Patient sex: M
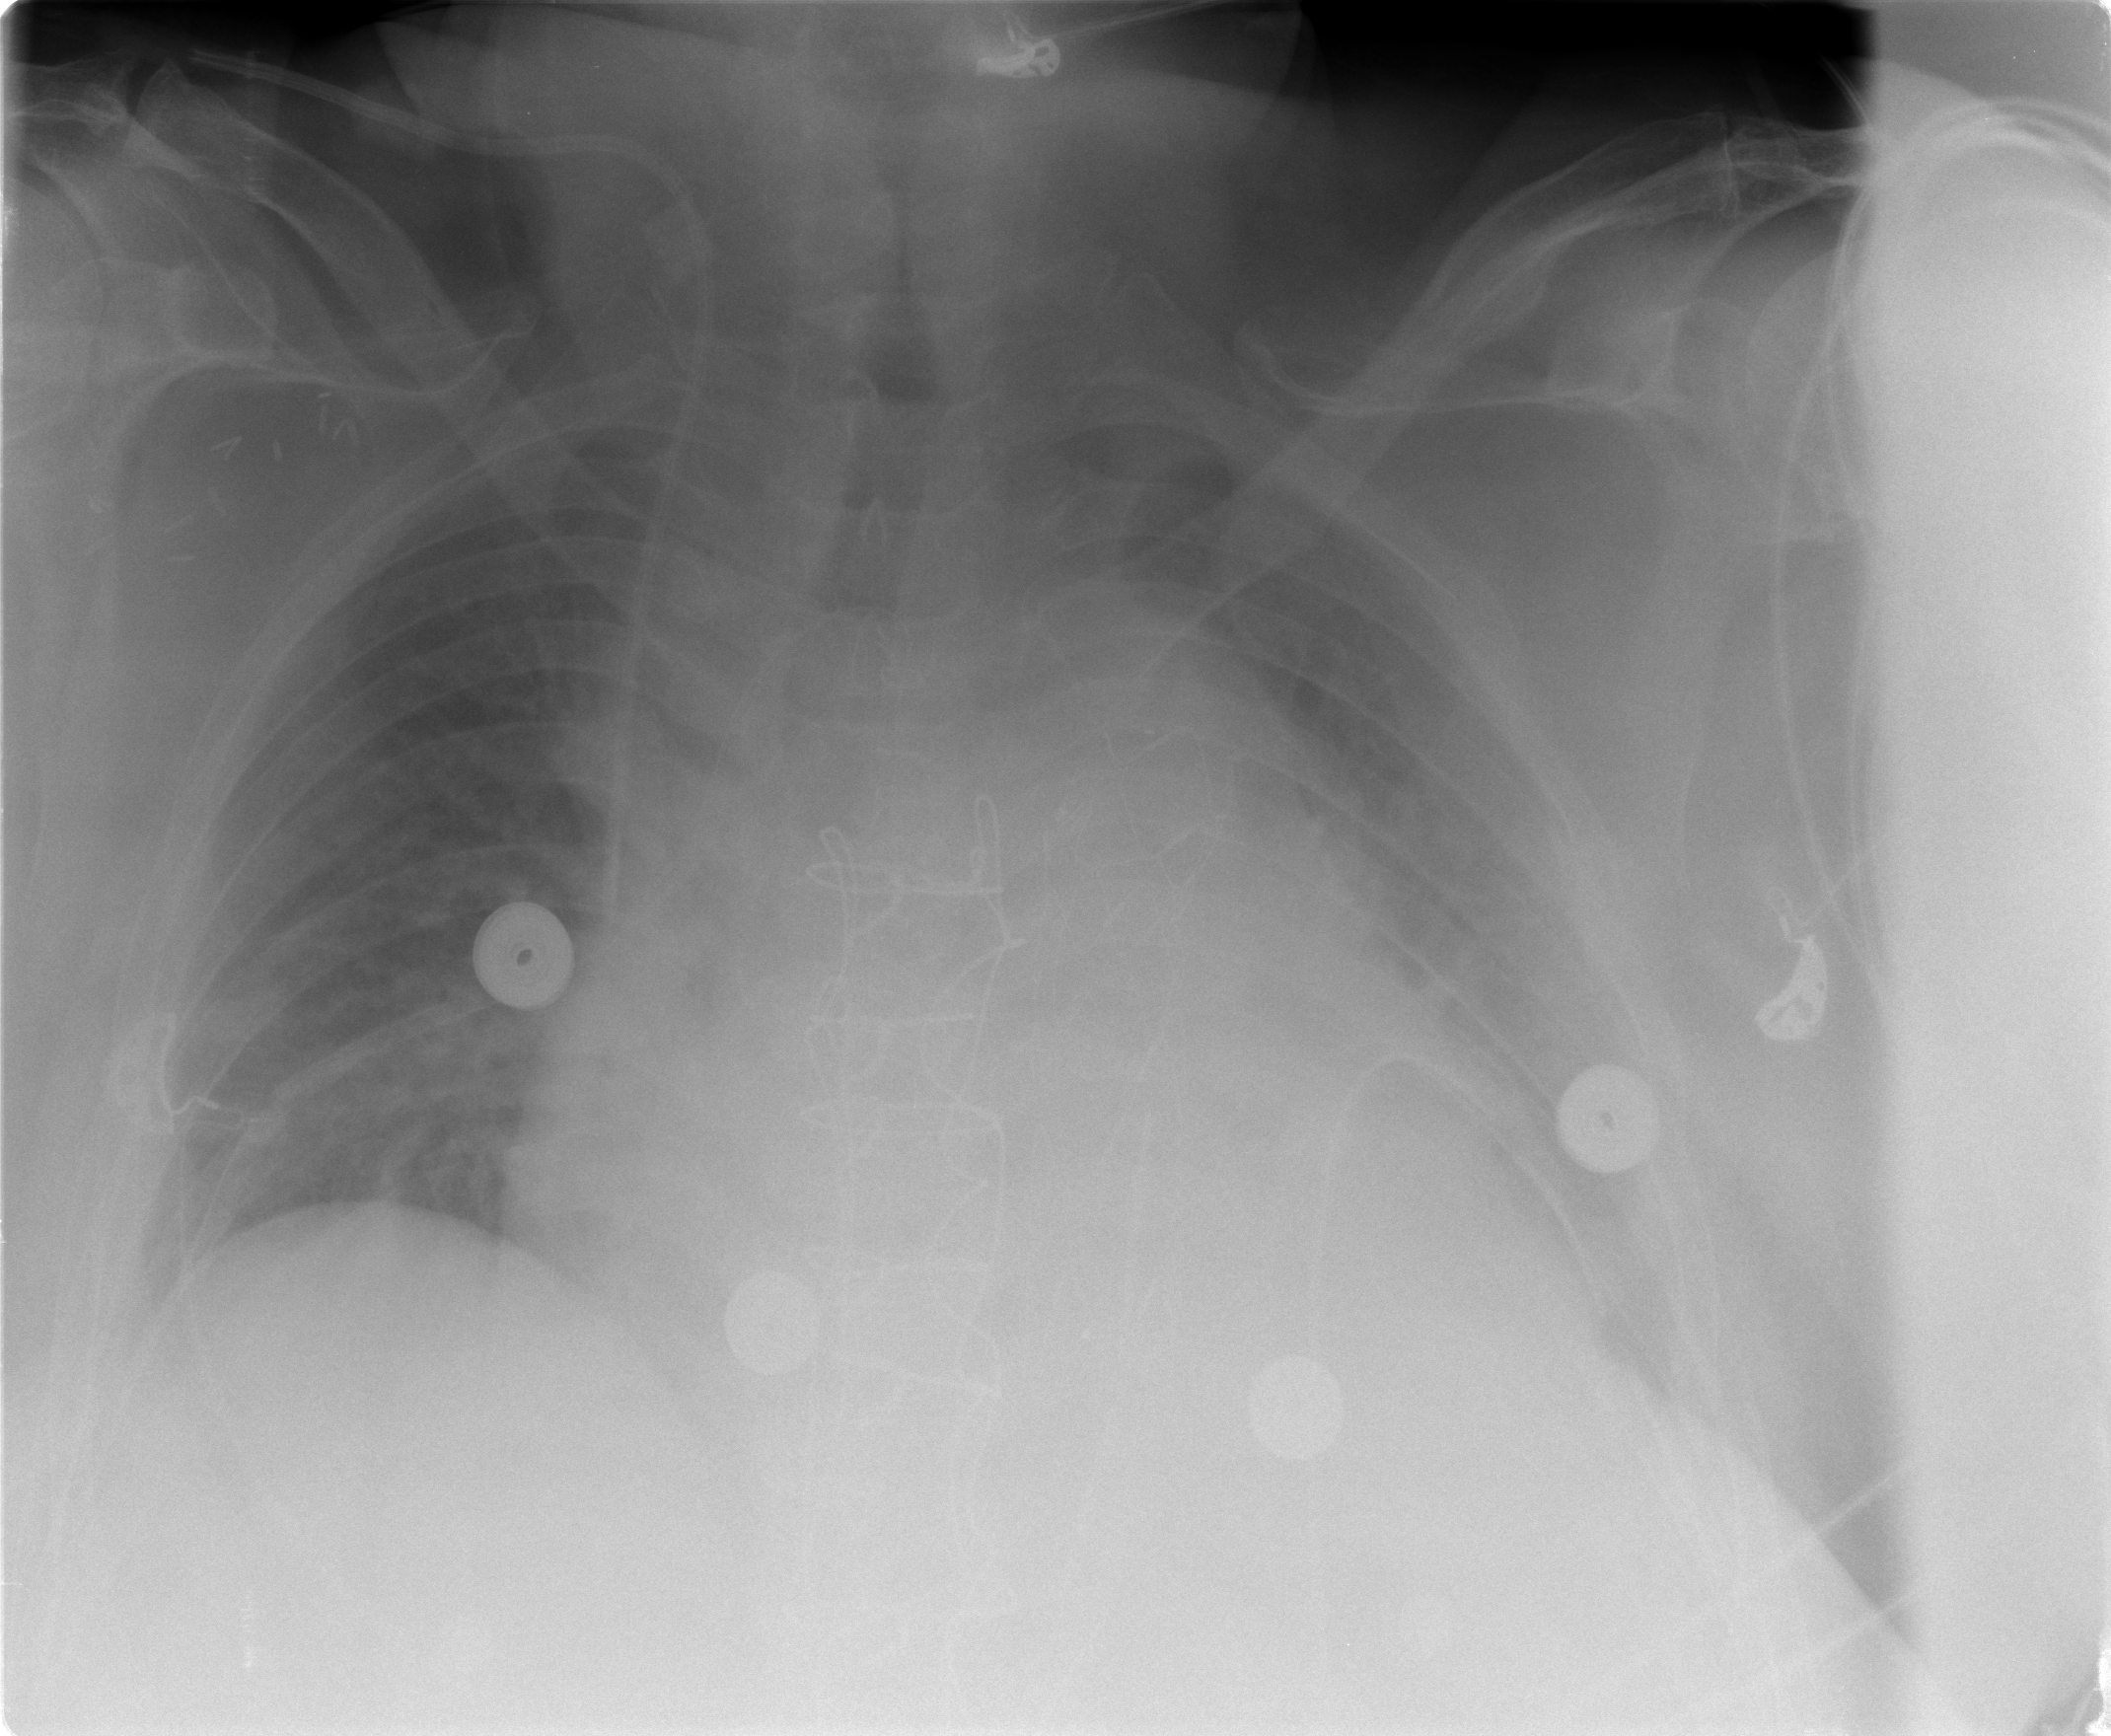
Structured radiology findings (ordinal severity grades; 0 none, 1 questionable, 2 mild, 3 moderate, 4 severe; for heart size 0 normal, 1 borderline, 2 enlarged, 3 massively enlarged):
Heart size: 2
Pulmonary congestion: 2
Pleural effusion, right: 0
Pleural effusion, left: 3
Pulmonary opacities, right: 0
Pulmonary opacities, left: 2
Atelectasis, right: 2
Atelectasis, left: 2